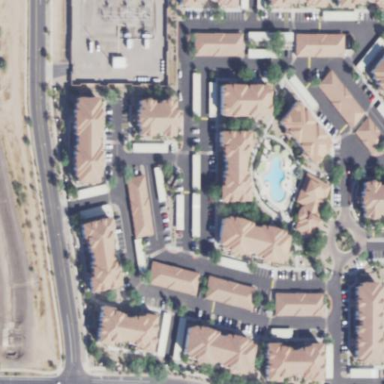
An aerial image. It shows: Residential area with apartments.